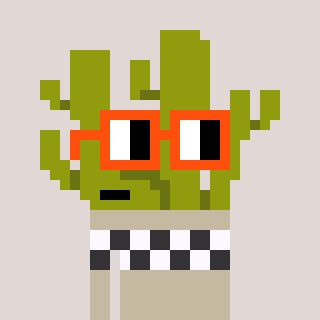
a pixel art character with square orange glasses, a cactus-shaped head and a bege-colored body on a warm background